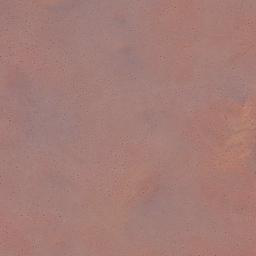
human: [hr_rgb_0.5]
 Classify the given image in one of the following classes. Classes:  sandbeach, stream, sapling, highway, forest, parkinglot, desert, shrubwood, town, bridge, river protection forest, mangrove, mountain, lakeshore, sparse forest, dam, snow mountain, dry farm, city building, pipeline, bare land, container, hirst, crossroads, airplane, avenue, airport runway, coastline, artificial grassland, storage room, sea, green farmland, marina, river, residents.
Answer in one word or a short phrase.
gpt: desert